Field crop: maize
Growth stage: 2
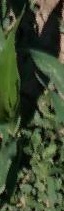
Species: maize